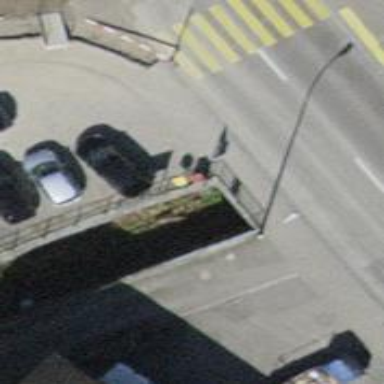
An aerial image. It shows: Post box is visible.